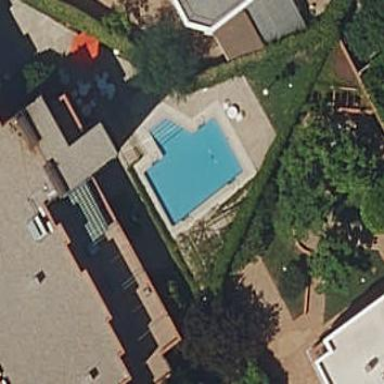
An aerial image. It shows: Swimming pool located in leisure land.